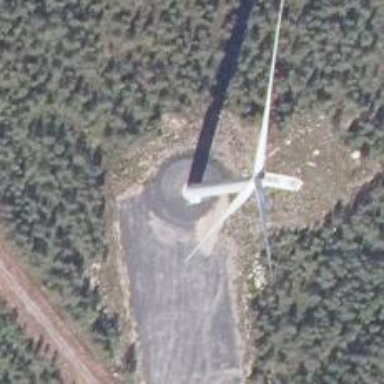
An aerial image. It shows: Wind power generator with wind turbines.